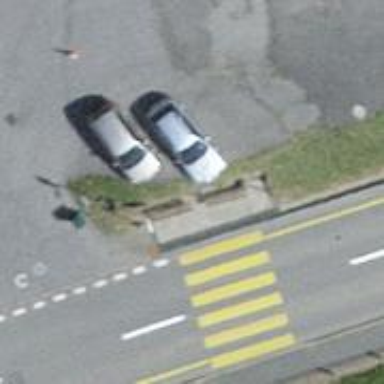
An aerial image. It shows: Bus stop with platform for public transport.